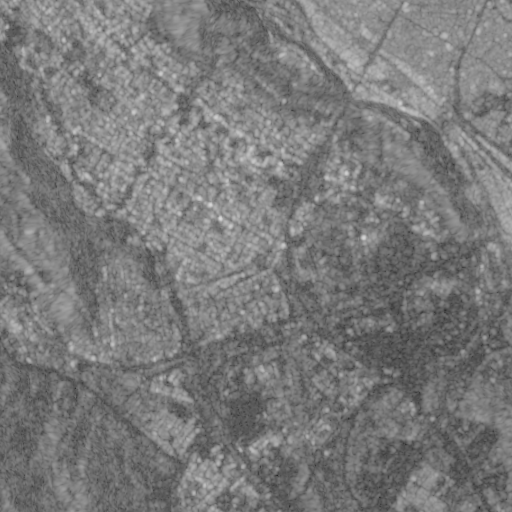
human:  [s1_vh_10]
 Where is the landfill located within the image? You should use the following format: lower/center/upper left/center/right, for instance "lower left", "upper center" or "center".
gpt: The landfill is located in the lower right of the image.
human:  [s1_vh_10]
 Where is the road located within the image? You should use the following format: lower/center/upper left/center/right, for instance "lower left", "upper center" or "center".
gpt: There is no road in the image.

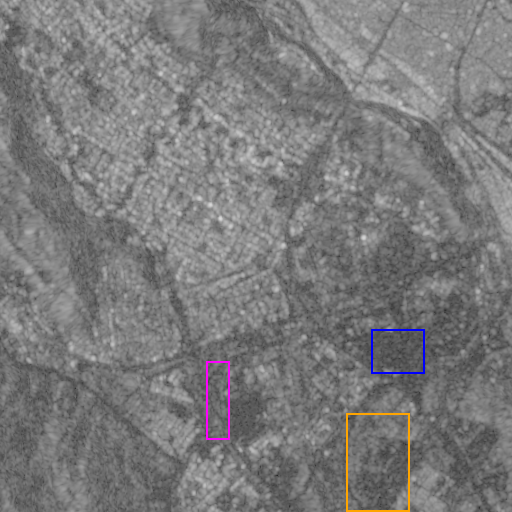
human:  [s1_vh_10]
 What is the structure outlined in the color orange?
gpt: The structure outlined in orange is a landfill.
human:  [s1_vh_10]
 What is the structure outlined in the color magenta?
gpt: The structure outlined in magenta is a park.
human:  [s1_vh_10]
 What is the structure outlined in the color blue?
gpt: The structure outlined in blue is a parking lot.
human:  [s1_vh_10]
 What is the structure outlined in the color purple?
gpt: There is no purple outline.